Question: Hi I am trying to access the DIV element using watir but I am unable to do that,I have tried in different ways but couldn't access it,may be I think it need to be access through some parent element can anyone help me out?
'''
My system Configurations
IE-8
Windows 7
'''

I tried with the below command
'@ie.div(:text,'COMPOSE').click'
the command gets execute with no errors but no action is performed on the UI
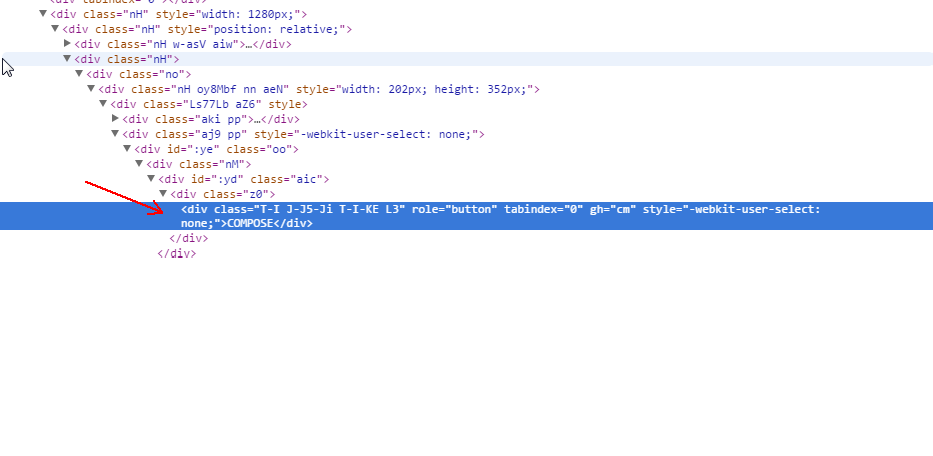
Answer: The best solution appears to be switching to Watir-Webdriver. With Watir-Webdriver, '@ie.div(:text,'COMPOSE').click' will work as expected.
Assuming that is not an option, there are a couple of reasons why that same command does not work with Watir(-Classic) v1.6.7:
- '@ie.div(:text,'COMPOSE').click'-
To solve the first problem, you will need to be more specific when locating the div. In this case, the "role" attribute can be used since none of the ancestor elements have this attribute. Watir-Classic does not support using the role attribute as a locator. As a result, you will need to create a custom locator using an element collection and the 'find' method:
'''
@ie.divs.find{ |div| div.attribute_value('role') == 'button' && div.text == 'COMPOSE' }
'''
To solve the second problem, it turns out that double clicking does work. While newer versions of Watir-Classic have a 'double_click' method implemented, it does not exist in 1.6.7. You can replicate the method by calling the 'fire_event' method:
'''
.fire_event('ondblclick')
'''
Putting it all together, the following will click the compose button:
'''
@ie.divs.find{ |div| div.attribute_value('role') == 'button' && div.text == 'COMPOSE' }.fire_event('ondblclick')
'''